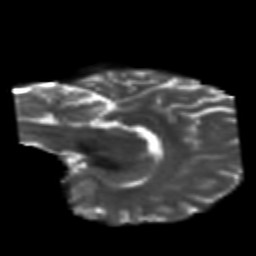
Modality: T2w
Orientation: sagittal
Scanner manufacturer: siemens
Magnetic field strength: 3 T
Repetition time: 6.8 s
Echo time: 0.093 s